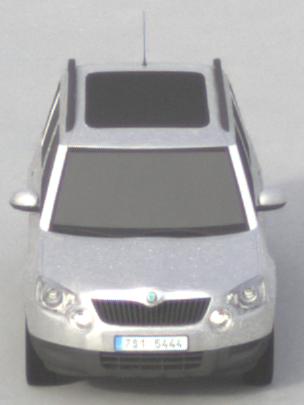
Make: Skoda
Model: Yeti 1.2 TSI
Detailed model: Yeti
Model produced from: 2009/11
Model produced until: 2011/10
Doors: 5
Color: white
Road condition: dry road
Daytime: morning or afternoon
Contrast: low contrast